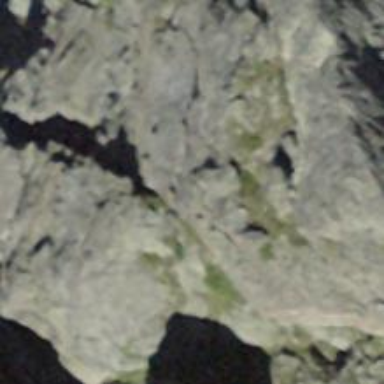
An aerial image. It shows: Natural cliff.